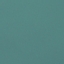
Label: SeaLake